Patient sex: M
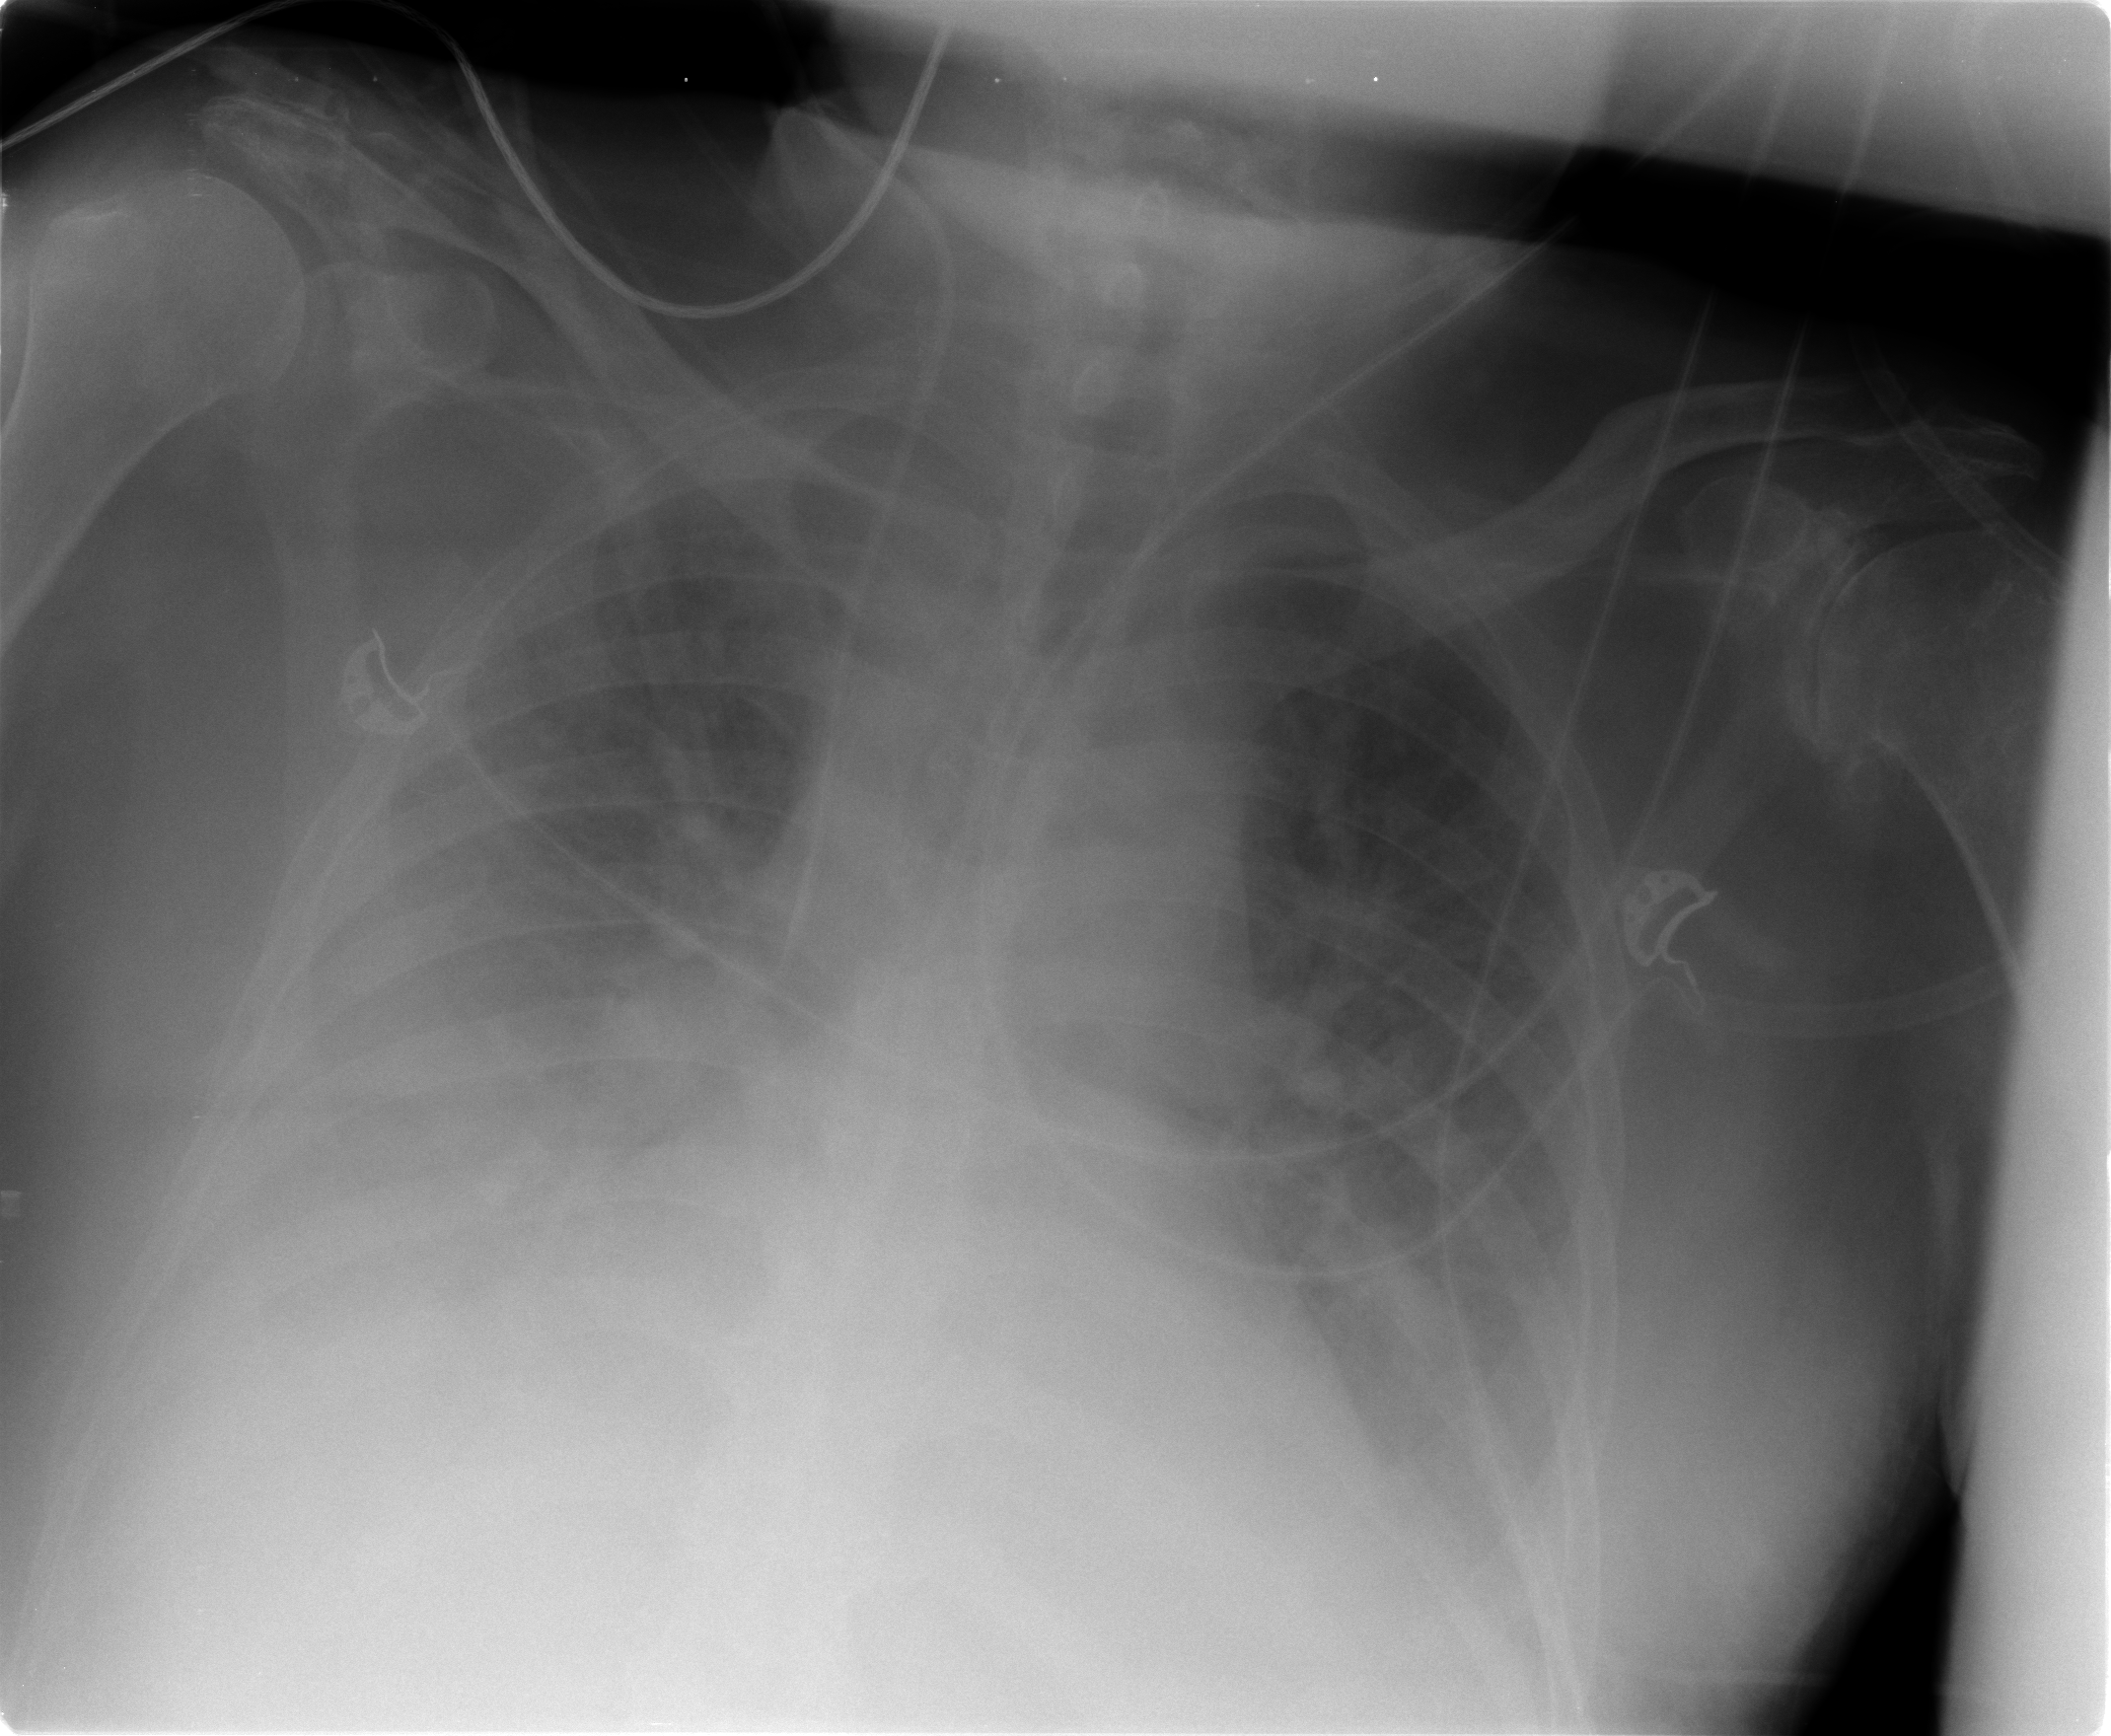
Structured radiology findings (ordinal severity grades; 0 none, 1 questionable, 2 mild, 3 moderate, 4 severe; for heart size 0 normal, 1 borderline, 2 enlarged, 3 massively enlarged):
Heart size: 1
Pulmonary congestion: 3
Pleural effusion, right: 3
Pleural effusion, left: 2
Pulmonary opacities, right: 2
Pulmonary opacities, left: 1
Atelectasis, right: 2
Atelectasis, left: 2